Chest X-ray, PA view. Patient: 60 years old, sex F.
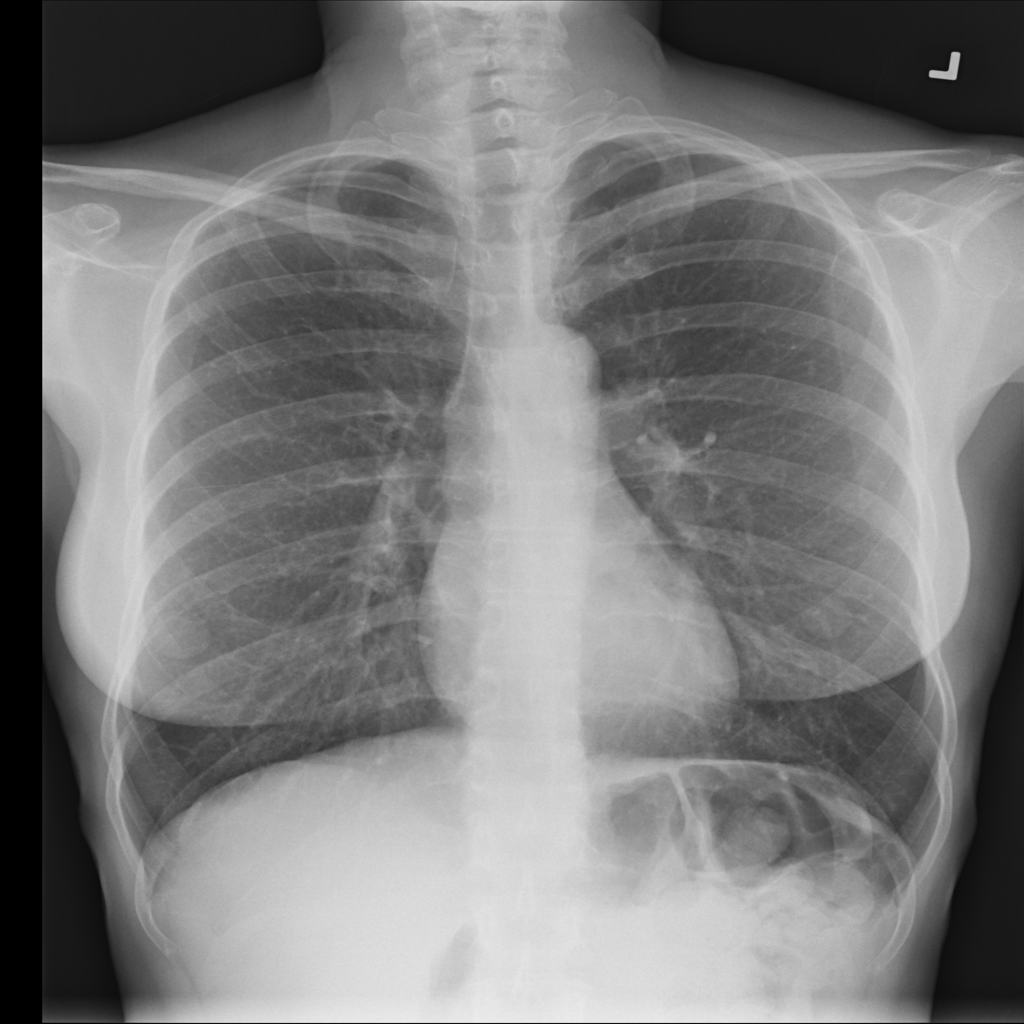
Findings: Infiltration